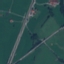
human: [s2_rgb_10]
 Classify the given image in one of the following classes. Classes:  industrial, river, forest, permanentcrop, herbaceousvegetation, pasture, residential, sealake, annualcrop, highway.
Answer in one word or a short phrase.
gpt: Highway